Platform: macOS
Application: Arc Browser
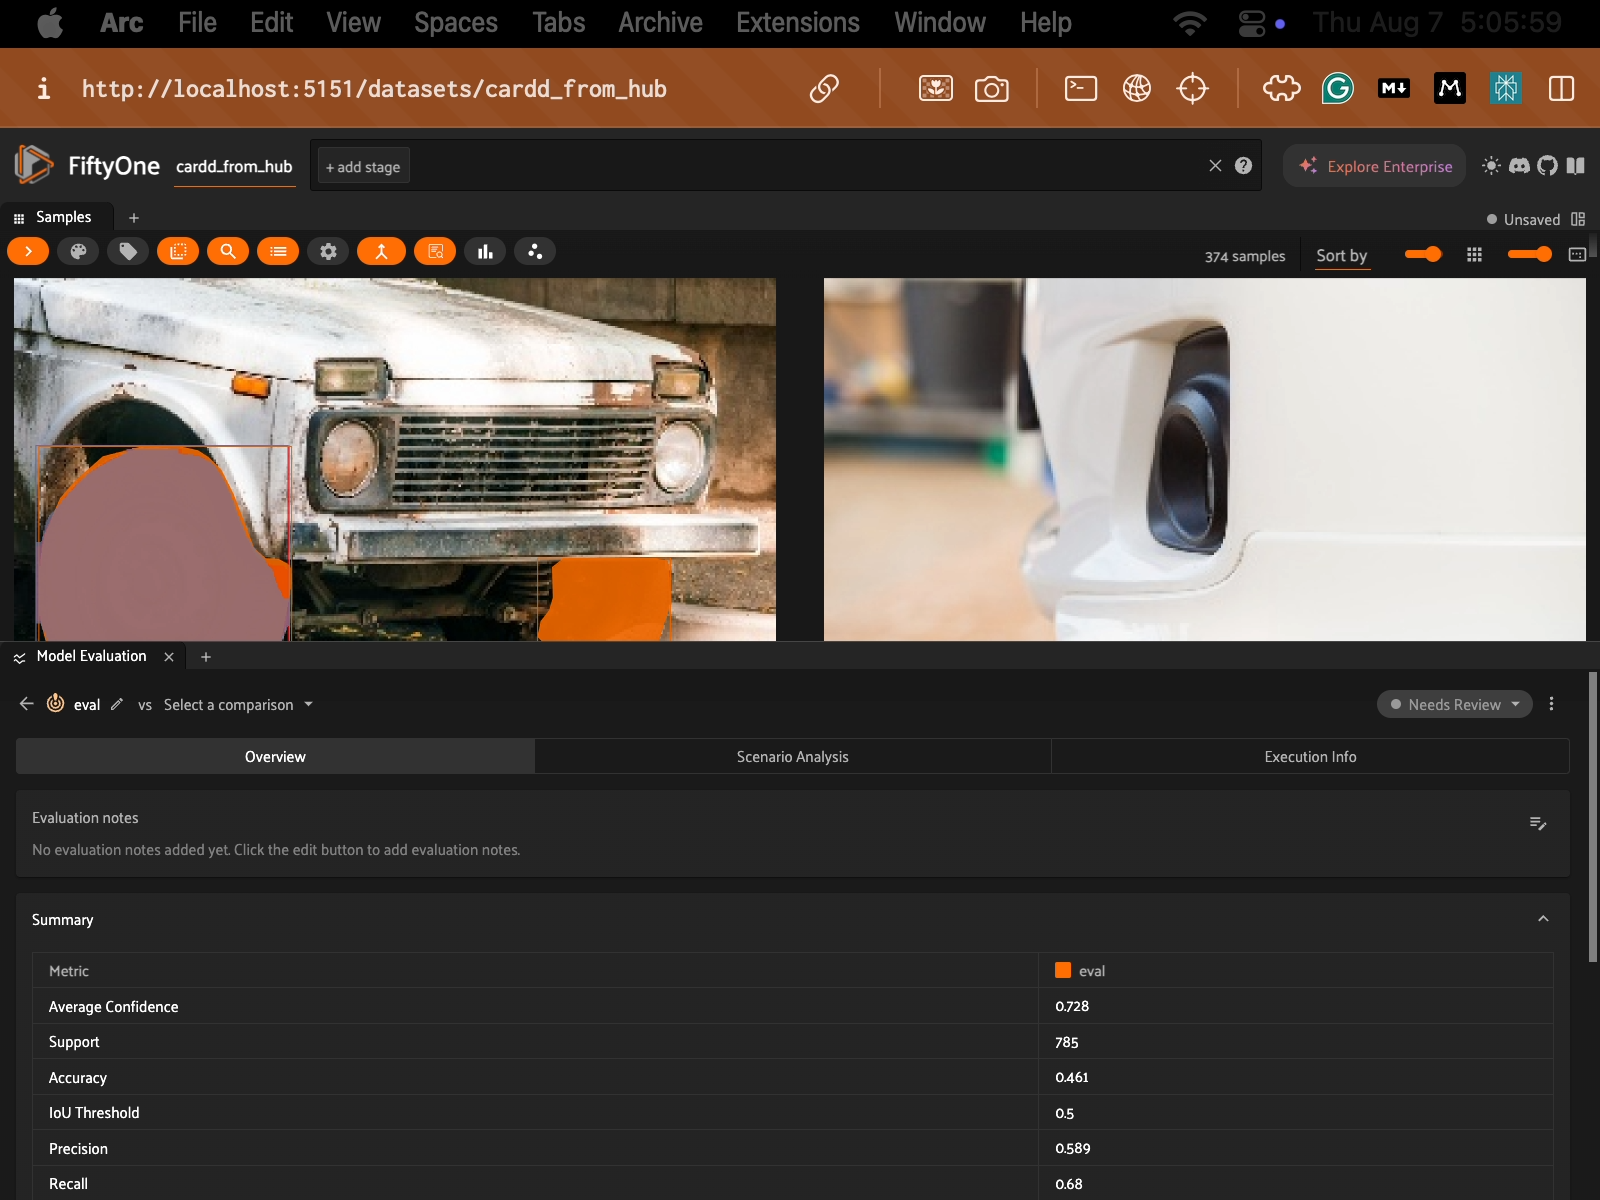
task_description: Minimize the summary card in the model evaluation panel
action_type: click
element_info: Menu Item
steps_since_start: 1